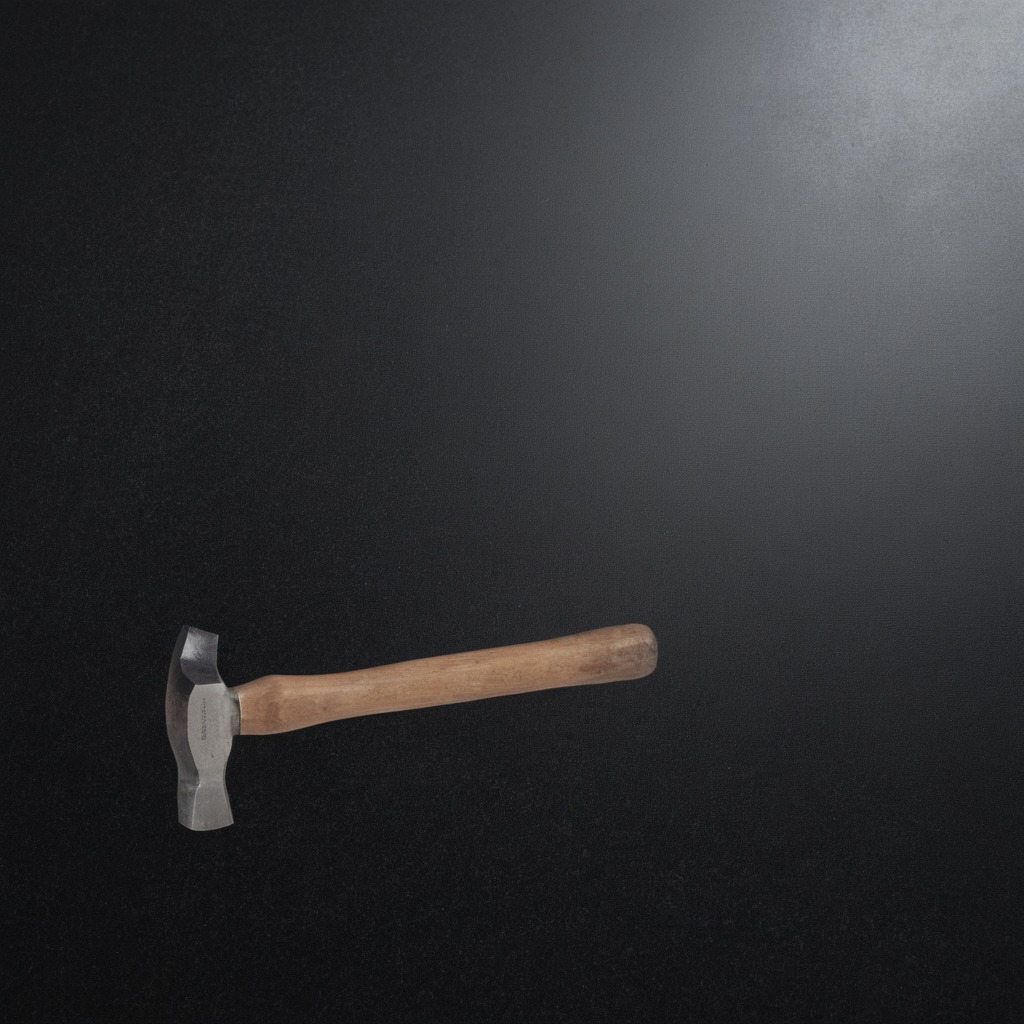
A hammer is lying on the clean granite tabletop covered with a black rubber mat inside a workshop under bright overhead lighting crisp shadows high clarity worn but beneath the mat